Question: I am trying to plot a graph with a logarithmic y-axis using 'pgf_with_latex', i.e. all text formatting is done by pdflatex. In my matplotlib rc Parameters I define a font to be used. Here comes my problem: The standard 'matplotlib.ticker.LogFormatterSciNotation' formatter used math text and therefore a math font, which does not fit the rest of the fonts (sans-serif).
How can I format the y-axis labels using a formatter from 'matplotlib.ticker' so that I get the labels formatted as powers of 10 with superscripted powers? To be more specific: How do I get these yticklabels formatted the same way but with the font from the xticklabels?
I already tried using different formatters provided by 'matplotlib.ticker', but none of them has the exponents written the way I want.
Here is an example of what I mean with a MWE below.

'''
import matplotlib as mpl
mpl.use('pgf')
pgf_with_latex = {
"pgf.texsystem": "pdflatex",
"font.family": "sans-serif",
"text.usetex": False,
"pgf.preamble": [
r"\usepackage[utf8x]{inputenc}",
r"\usepackage{tgheros}", # TeX Gyre Heros sans serif
r"\usepackage[T1]{fontenc}"
]
}
mpl.rcParams.update(pgf_with_latex)
import matplotlib.pyplot as plt
fig = plt.figure(figsize=[3, 2])
ax = fig.add_subplot(111)
ax.set_yscale("log")
ax.minorticks_off()
ax.set_xlabel("sans-serif font label")
ax.set_ylabel("math font label")
plt.gca().set_ylim([1, 10000])
plt.gcf().tight_layout()
plt.savefig('{}.pdf'.format("test"))
'''
Caution: A TeX distribution has to be installed on your system to run this. I used MikTex 2.9. Also Python 3.6.2 and matplotlib 2.1.2.
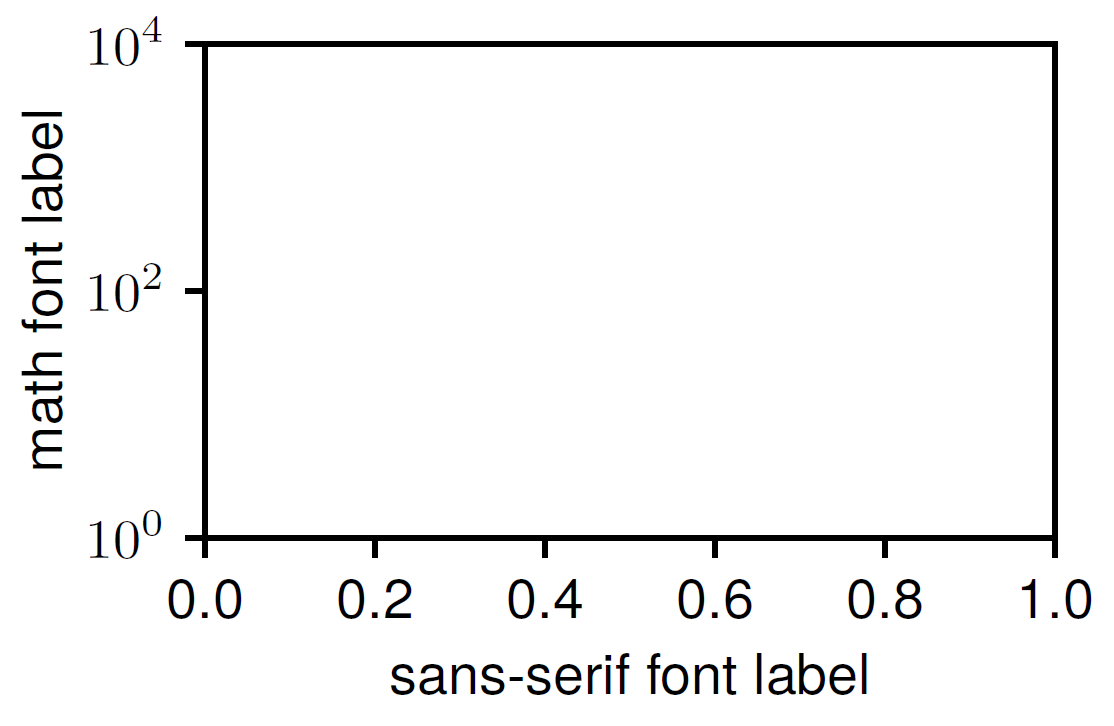
Answer: You could subclass 'LogFormatterExponent' to format the ticks with '"10\textsuperscript{x}"' where 'x' is the exponent. This would not use math mode tex, i.e. no '$' signs around the text, and therefore would use the textfont specified in the preamble (in this case the font without serifs).
'''
import matplotlib as mpl
from matplotlib.ticker import LogFormatterExponent
mpl.use('pgf')
pgf_with_latex = {
"pgf.texsystem": "pdflatex",
"font.family": "sans-serif",
"text.usetex": False,
"pgf.preamble": [
r"\usepackage[utf8x]{inputenc}",
r"\usepackage{tgheros}", # TeX Gyre Heros sans serif
r"\usepackage[T1]{fontenc}"
]
}
mpl.rcParams.update(pgf_with_latex)
import matplotlib.pyplot as plt
class LogFormatterTexTextMode(LogFormatterExponent):
def __call__(self, x, pos=None):
x = LogFormatterExponent.__call__(self, x,pos)
s = r"10\textsuperscript{{{}}}".format(x)
return s
fig = plt.figure(figsize=[3, 2])
ax = fig.add_subplot(111)
ax.set_yscale("log")
ax.yaxis.set_major_formatter(LogFormatterTexTextMode())
ax.minorticks_off()
ax.set_xlabel("sans-serif font label")
ax.set_ylabel("text mode tex label")
plt.gca().set_ylim([0.01, 20000])
plt.gcf().tight_layout()
plt.savefig('{}.pdf'.format("test"))
'''
<URL>